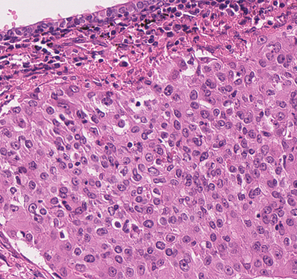
Tumor epithelial tissue: yes
Tumor-associated stroma tissue: yes
Normal tissue: no